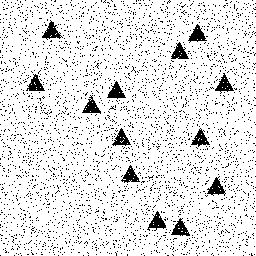
Squares: 0
Triangles: 13
Stars: 0
Total shapes: 13